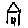
Label: house